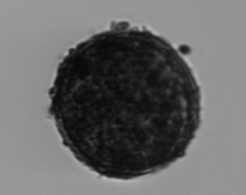
Label: Coscinodiscus